Question: I am currently working on a website for a client, who encounters a bug that even I am not able to reproduce...
Here is a page example : <URL>
My client is using an iphone to navigate through the website and seems to encounter a realy weird bug : it looks like HTML entities are not interpreted, or that special characters are transformed into HTML entities and not showing correctly. Here is the image he produced to me :
Do you have an idea ? I made some search but was unable to find anything on it..
I am using HTML5 and AngularJS, but I can't see why it should change anything..
Thanks
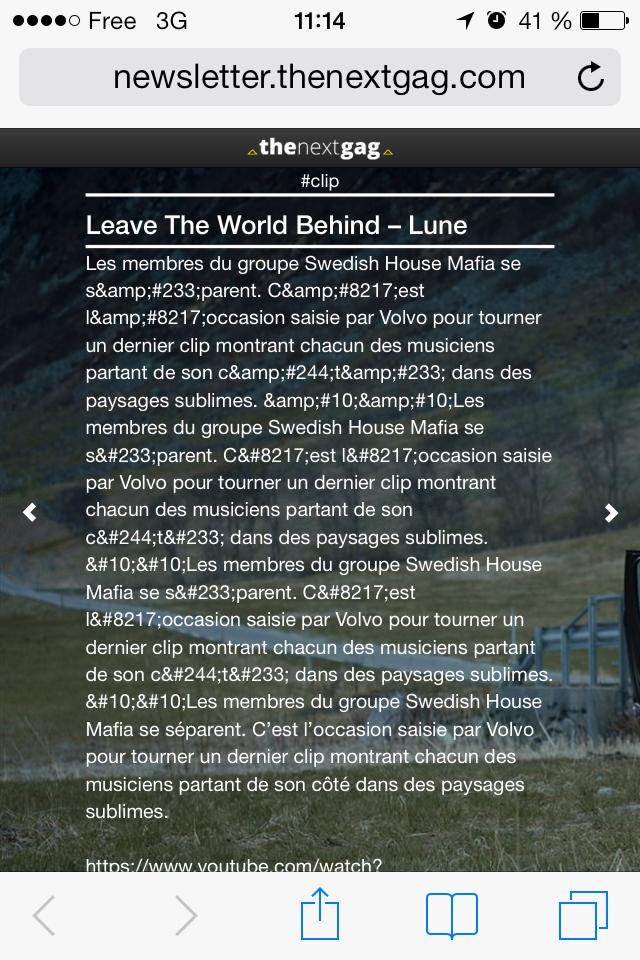
Answer: I see you're using Angular 1.2.3 and the 'linky' filter. There seems to be some <URL>.
If you create an extremely simple page, with the following controller:
'''
app.controller('MainCtrl', function($scope) {
$scope.content = "L'appli iPhone de l'annee. Qui n'a pas perdu un ou des amis a cause de leur addiction a ces bonbons ?";
});
'''
with a template:
'''
<div ng-bind-html="content | linky"></div>
'''
Then using Angular 1.2.3 on an iPhone (in my case, iPhone 4 running IOS 7.04), the output is:
> L&#8217;appli iPhone de l&#8217;ann&#233;e. Qui n&#8217;a pas perdu un ou des amis &#224; cause de leur addiction &#224; ces bonbons ?L'appli iPhone de l'annee. Qui n'a pas perdu un ou des amis a cause de leur addiction a ces bonbons ?L'appli iPhone de l'annee. Qui n'a pas perdu un ou des amis a cause de leur addiction a ces bonbons ?L'appli iPhone de l'annee. Qui n'a pas perdu un ou des amis a cause de leur addiction a ces bonbons ?
But doing the same thing on Angular 1.2.4 results in
> L'appli iPhone de l'annee. Qui n'a pas perdu un ou des amis a cause de leur addiction a ces bonbons ?
I'm testing using <URL> on a Mac, in case there are some other issues at work that means this can't be reproduced everywhere.
So my solution would be to change the version of Angular you're using to 1.2.4 or later.